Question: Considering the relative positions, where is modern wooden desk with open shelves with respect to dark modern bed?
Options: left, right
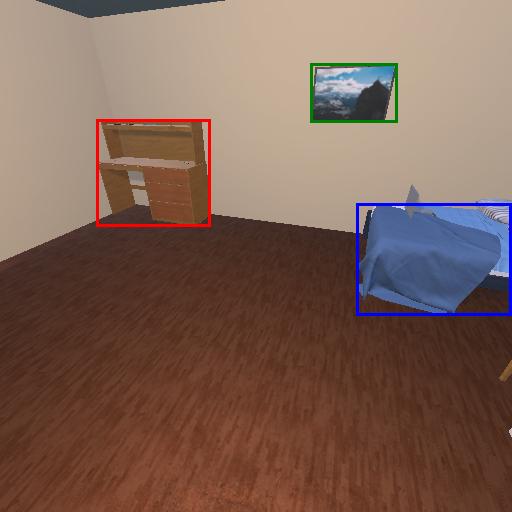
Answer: left